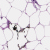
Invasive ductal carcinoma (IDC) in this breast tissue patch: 0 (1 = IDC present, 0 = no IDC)